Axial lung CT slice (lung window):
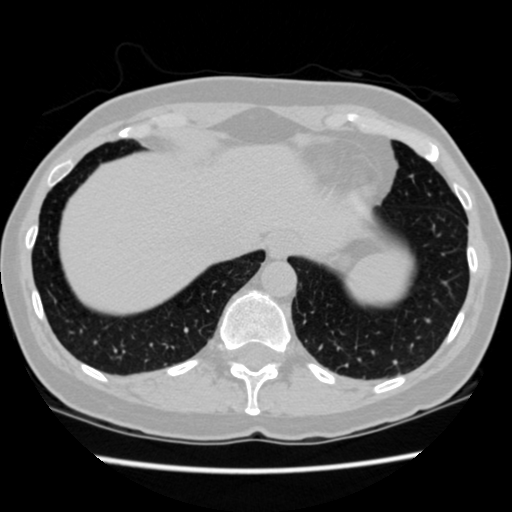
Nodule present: no